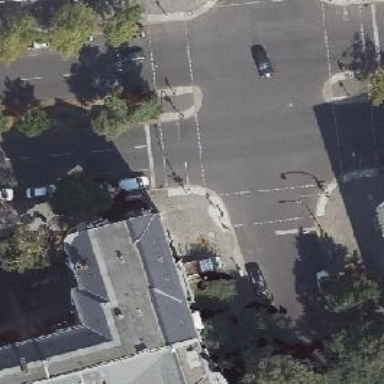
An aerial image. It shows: Road crossing with traffic signals.